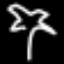
Label: palm tree